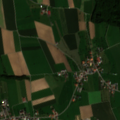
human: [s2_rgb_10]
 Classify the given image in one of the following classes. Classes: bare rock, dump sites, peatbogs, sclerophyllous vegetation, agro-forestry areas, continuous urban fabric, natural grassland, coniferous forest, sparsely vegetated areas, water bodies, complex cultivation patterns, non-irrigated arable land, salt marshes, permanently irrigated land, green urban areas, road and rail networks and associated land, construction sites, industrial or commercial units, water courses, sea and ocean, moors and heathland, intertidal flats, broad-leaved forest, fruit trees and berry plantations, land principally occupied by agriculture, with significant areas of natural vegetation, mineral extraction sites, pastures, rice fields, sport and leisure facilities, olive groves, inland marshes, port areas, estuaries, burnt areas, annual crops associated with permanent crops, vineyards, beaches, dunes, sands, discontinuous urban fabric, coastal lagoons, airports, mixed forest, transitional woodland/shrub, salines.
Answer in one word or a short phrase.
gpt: discontinuous urban fabric, non-irrigated arable land, coniferous forest, mixed forest